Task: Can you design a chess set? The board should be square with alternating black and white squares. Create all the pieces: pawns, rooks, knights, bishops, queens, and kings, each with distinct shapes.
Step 5513:
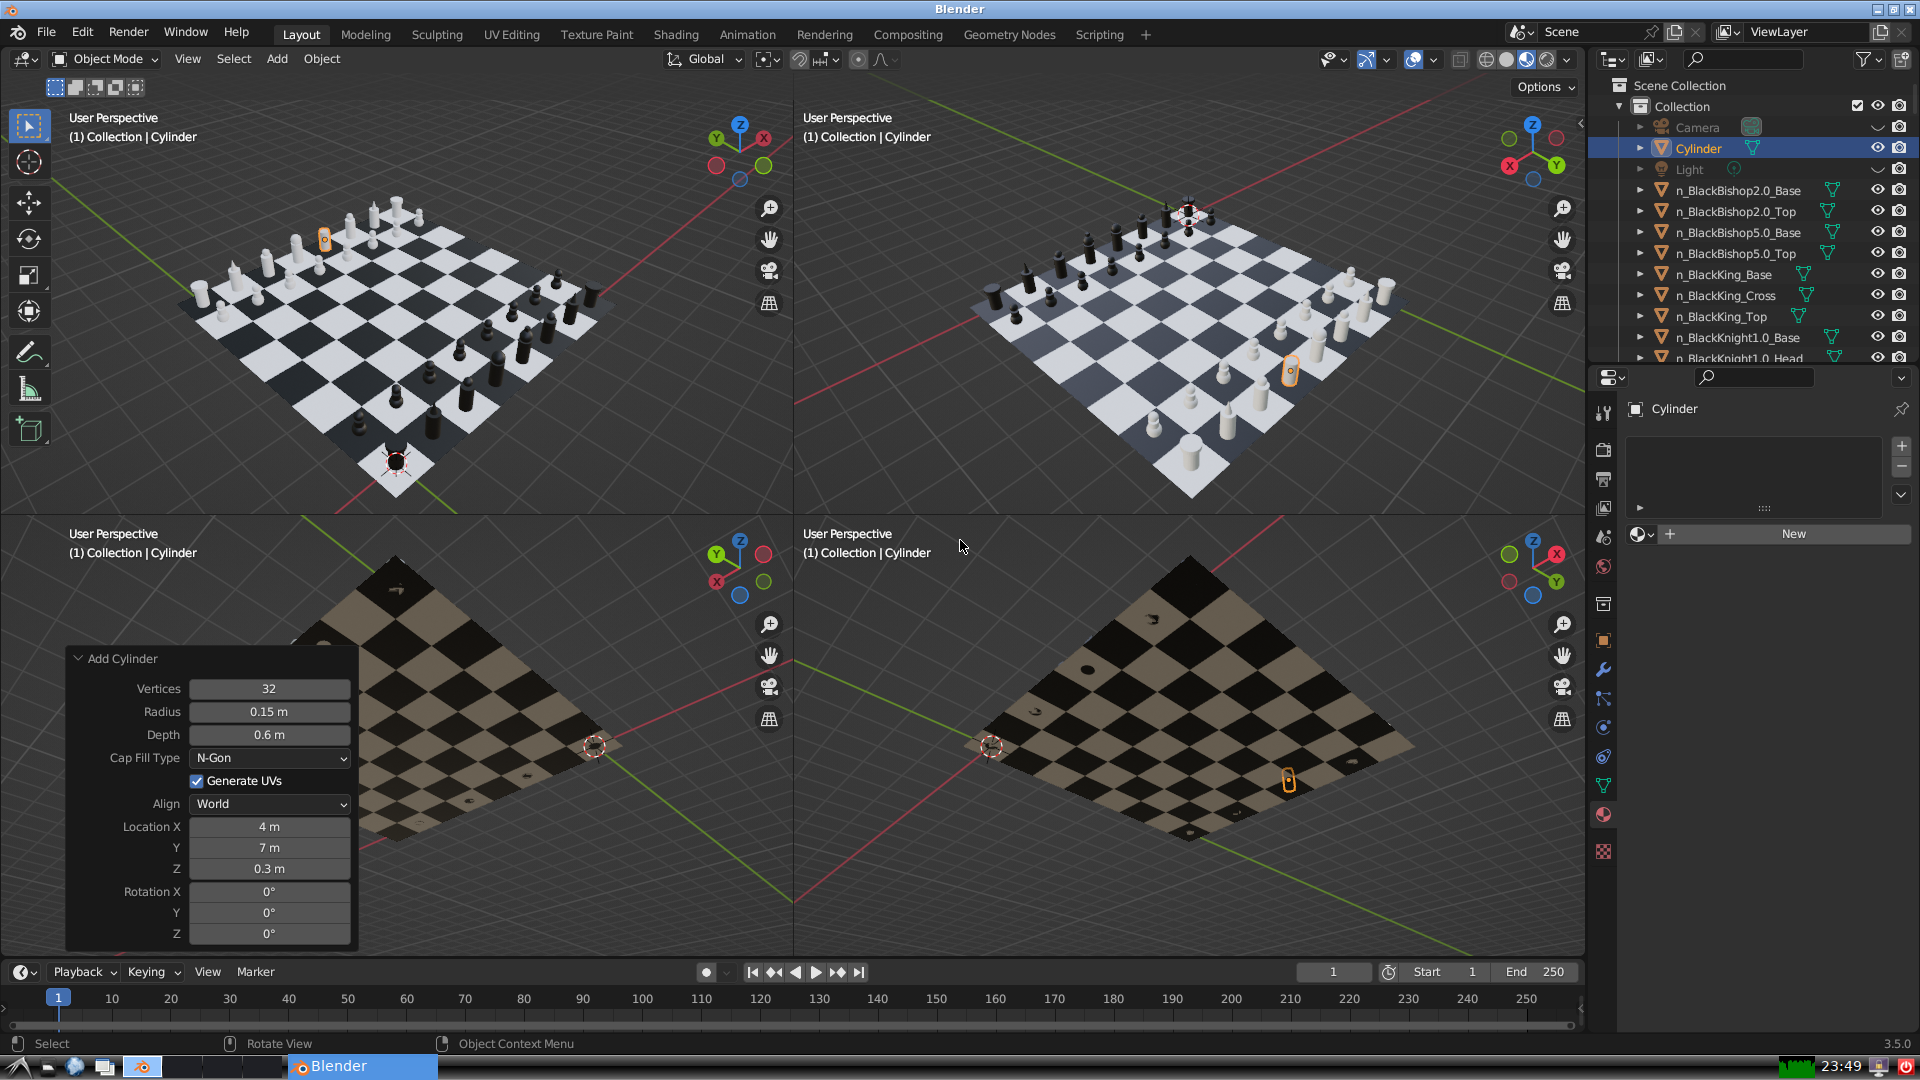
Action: {"mouse_move": [1608, 631]}